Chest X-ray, PA view. Patient: 63 years old, sex F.
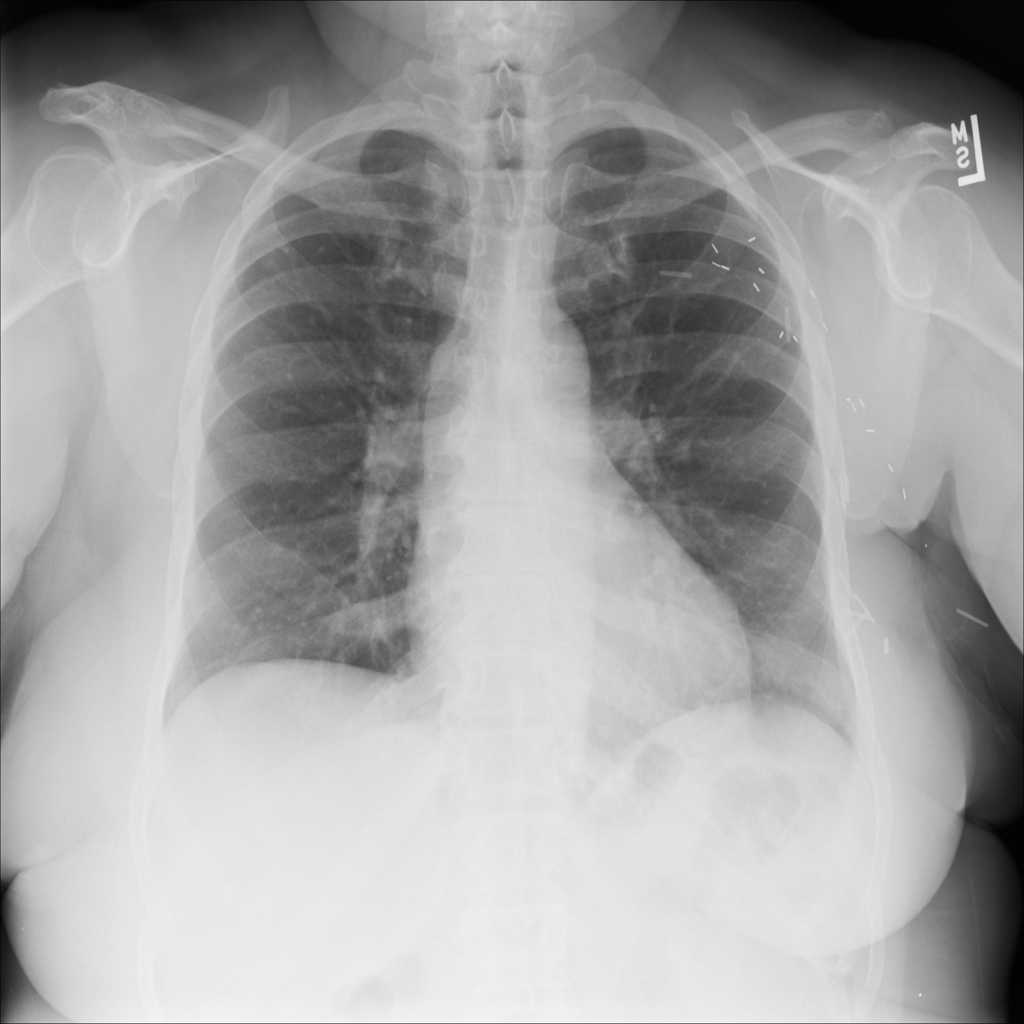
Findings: No Finding